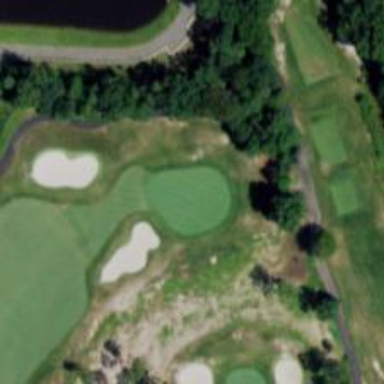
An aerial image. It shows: View of golf hole.